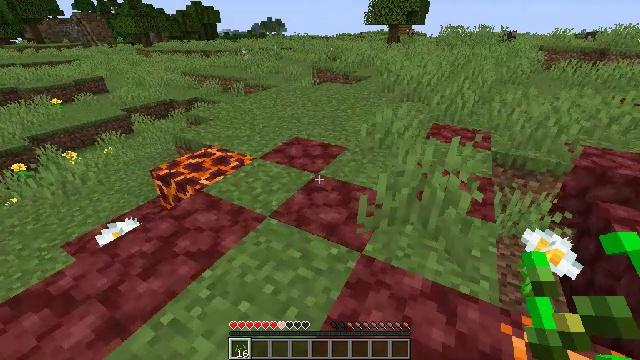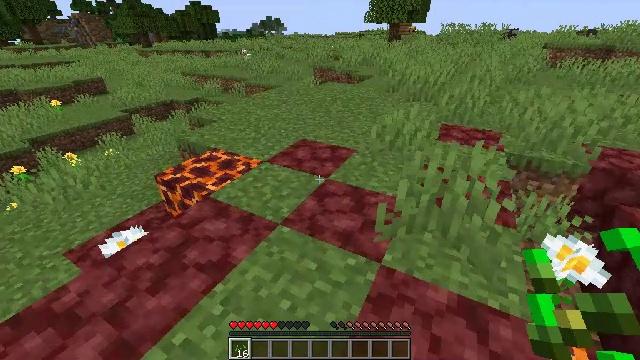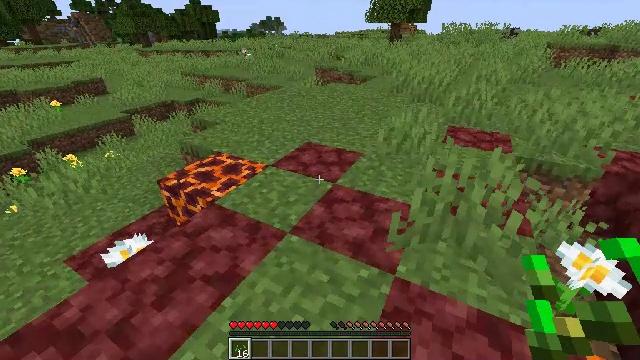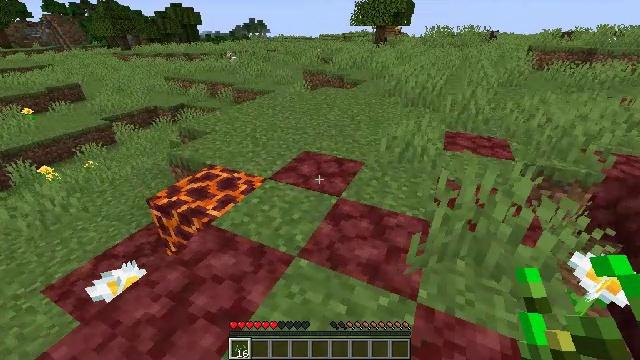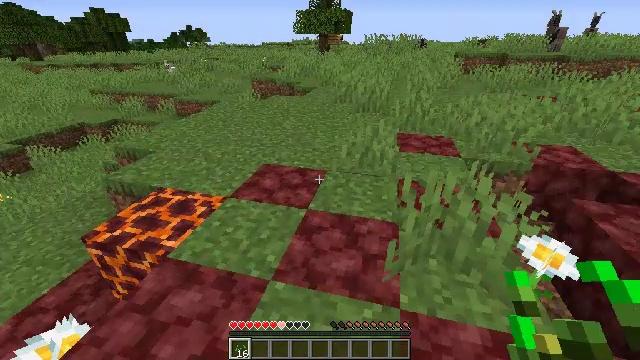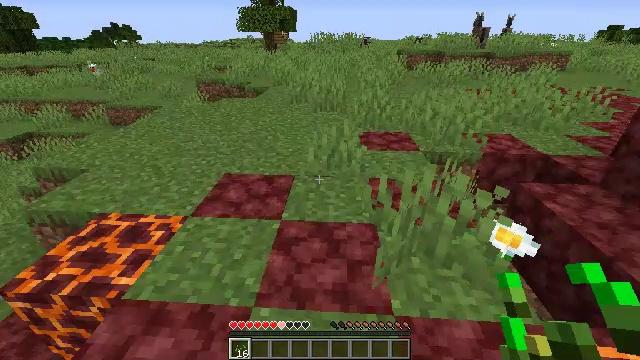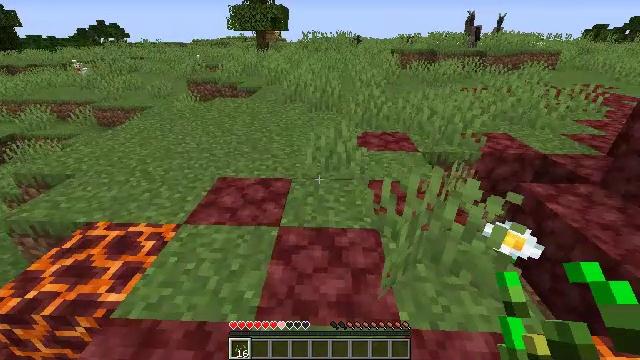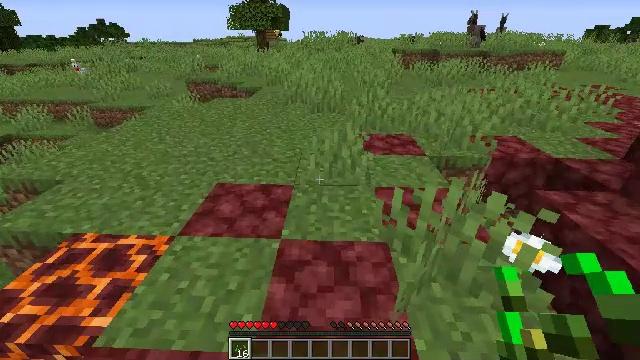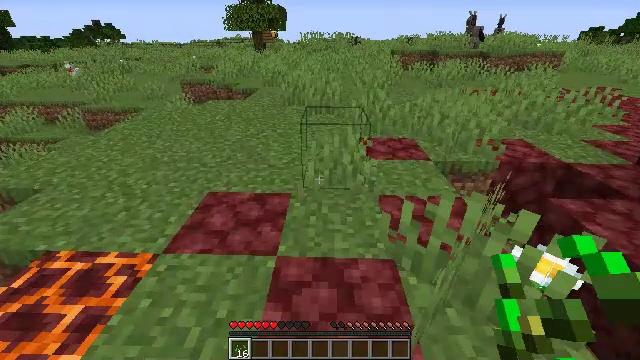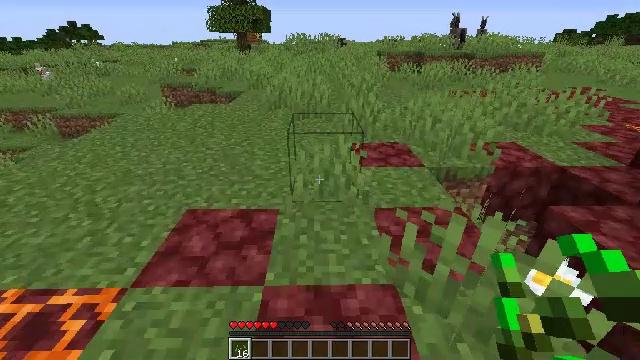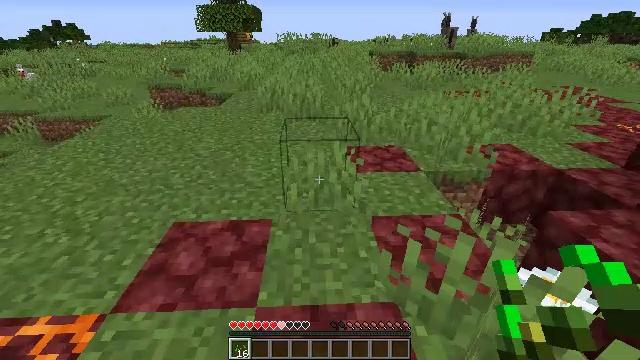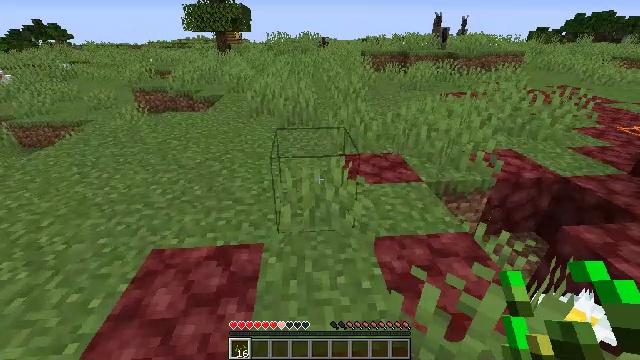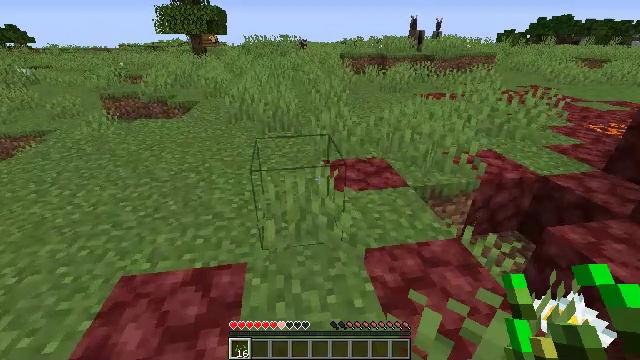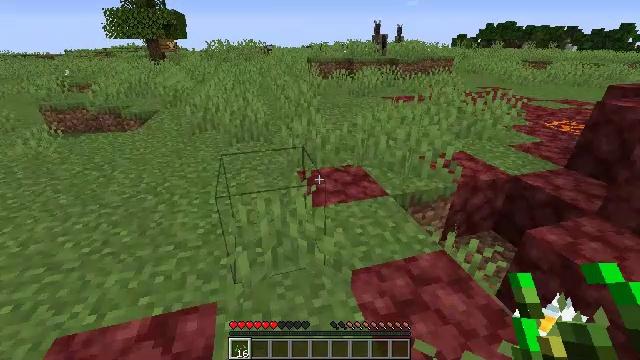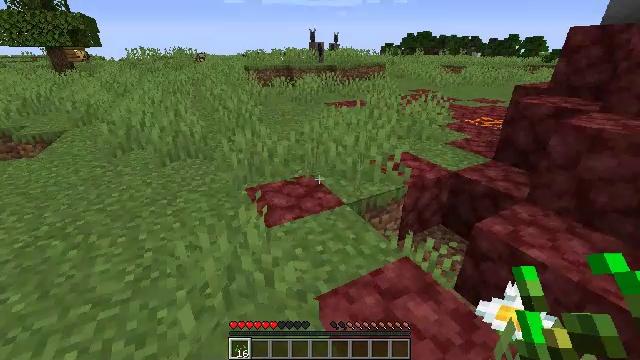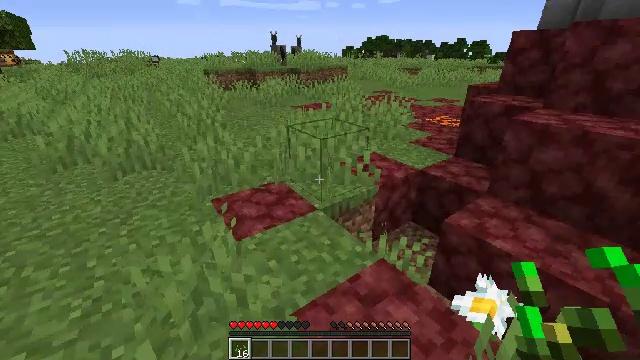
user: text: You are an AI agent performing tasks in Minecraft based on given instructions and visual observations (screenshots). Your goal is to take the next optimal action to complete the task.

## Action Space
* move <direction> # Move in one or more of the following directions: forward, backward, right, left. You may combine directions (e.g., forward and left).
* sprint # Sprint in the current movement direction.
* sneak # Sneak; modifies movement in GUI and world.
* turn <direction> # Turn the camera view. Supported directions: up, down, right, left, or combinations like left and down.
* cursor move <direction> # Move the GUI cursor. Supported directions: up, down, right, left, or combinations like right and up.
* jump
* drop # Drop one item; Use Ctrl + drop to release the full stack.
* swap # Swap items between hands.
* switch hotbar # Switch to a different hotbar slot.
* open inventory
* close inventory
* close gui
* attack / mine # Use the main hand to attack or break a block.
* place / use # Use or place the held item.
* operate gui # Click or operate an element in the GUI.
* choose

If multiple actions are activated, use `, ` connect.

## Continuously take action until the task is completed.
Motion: motion action
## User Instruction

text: Harvest grass block to clear the area.
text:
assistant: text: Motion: move forward and move left
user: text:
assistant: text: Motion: move forward and move left
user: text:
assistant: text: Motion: move forward and move left, turn right
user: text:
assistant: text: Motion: move forward and move left, turn right and up
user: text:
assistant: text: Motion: move forward, turn right
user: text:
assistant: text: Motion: move forward, turn right
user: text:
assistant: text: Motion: move forward
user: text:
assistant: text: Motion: move forward
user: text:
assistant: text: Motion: move forward, turn right
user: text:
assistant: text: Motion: move forward, turn right
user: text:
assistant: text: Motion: move forward, turn right
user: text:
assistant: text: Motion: move forward, turn right
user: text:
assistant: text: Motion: move forward, turn right
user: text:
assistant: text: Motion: move forward, turn right and up
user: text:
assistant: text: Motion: move forward, turn right
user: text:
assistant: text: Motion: move forward
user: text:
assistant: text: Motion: move forward
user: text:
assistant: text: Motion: move forward
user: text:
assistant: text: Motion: move forward
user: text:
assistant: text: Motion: move forward
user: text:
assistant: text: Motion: move forward
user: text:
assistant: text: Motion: move forward, turn right
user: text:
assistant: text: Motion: move forward, turn right
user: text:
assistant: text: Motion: move forward, turn right
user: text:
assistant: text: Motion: move forward
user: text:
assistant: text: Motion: move forward
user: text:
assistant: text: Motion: move forward
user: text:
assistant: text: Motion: move forward
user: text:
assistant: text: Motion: move forward, turn right
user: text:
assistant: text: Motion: move forward, turn right